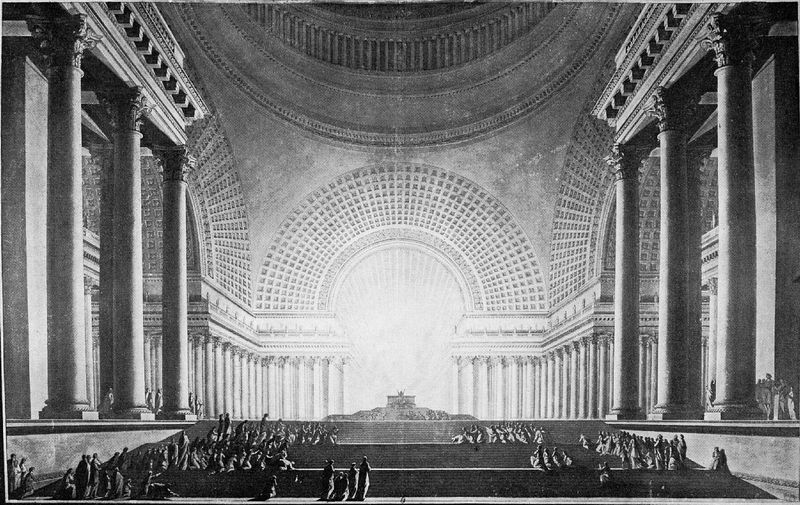
Titel: Entwurf  für die Kirche Madeleine von Boullée
Künstler: Etienne-Louis Boullée
Schlagwörter: gruppe, schatten, menschen, licht, säulen, architektur, sockel, innenraum, kirche, theater, bogen, mauer, empore, kuppel, treppe, treppen, aufgang, stufen, galerie, halle, bögen, druck, stich, beten, altar, kapitelle, fries, schein, gesims, toga, zentral, kulisse, tempel, erleuchtung, korinthisch, kupferstich, drama, monument, basilika, säulengang, korintisch, protal, zahnfries, beter, korinthische säule, gewolbe, geb#ude